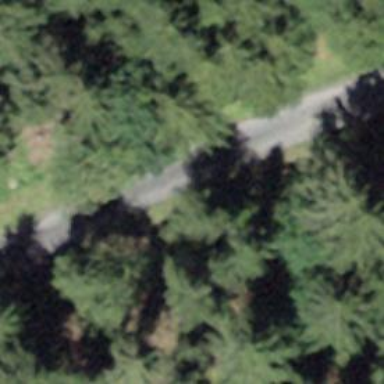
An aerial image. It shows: Unclassified road.